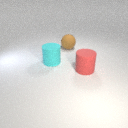
large cyan rubber cylinder behind large red rubber cylinder